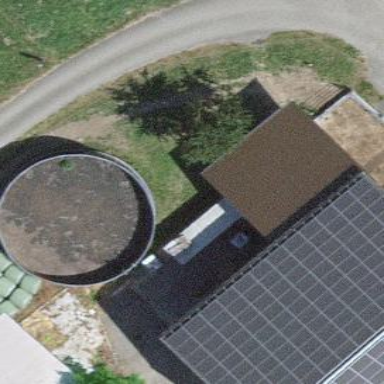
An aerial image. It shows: Slurry tank building.